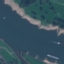
Land use / land cover class: River